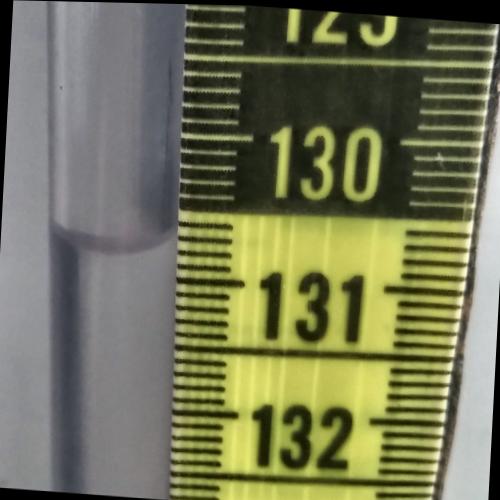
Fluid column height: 130.8 cm